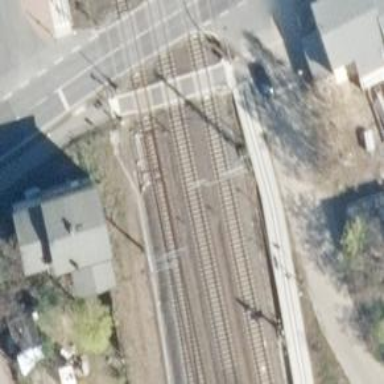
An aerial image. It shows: Railway milestone.